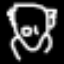
Label: frog